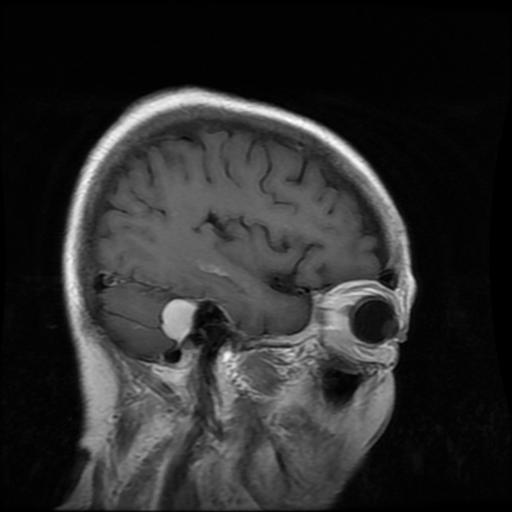
Label: meningioma